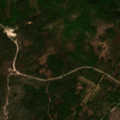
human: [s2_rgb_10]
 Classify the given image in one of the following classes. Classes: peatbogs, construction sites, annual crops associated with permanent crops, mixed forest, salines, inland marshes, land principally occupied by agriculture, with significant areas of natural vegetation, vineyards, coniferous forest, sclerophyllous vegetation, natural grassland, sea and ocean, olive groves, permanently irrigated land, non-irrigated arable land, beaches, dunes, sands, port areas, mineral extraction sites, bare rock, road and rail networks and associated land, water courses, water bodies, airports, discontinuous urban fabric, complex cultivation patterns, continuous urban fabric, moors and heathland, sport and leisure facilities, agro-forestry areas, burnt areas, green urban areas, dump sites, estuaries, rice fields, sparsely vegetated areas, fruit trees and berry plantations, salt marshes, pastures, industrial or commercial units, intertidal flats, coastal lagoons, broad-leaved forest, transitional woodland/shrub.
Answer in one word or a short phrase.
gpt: coniferous forest, mixed forest, transitional woodland/shrub